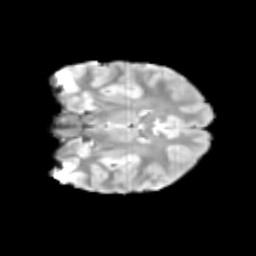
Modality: T2w
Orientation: coronal
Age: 9
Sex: male
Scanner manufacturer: siemens
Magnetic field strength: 3 T
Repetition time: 3.8 s
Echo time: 0.07 s